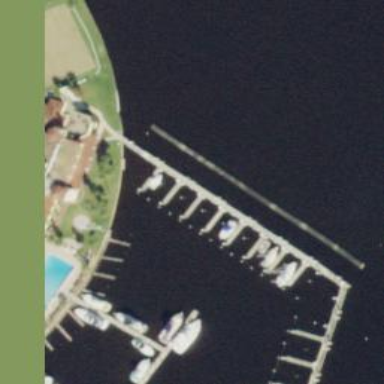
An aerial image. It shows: Man-made pier.